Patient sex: M
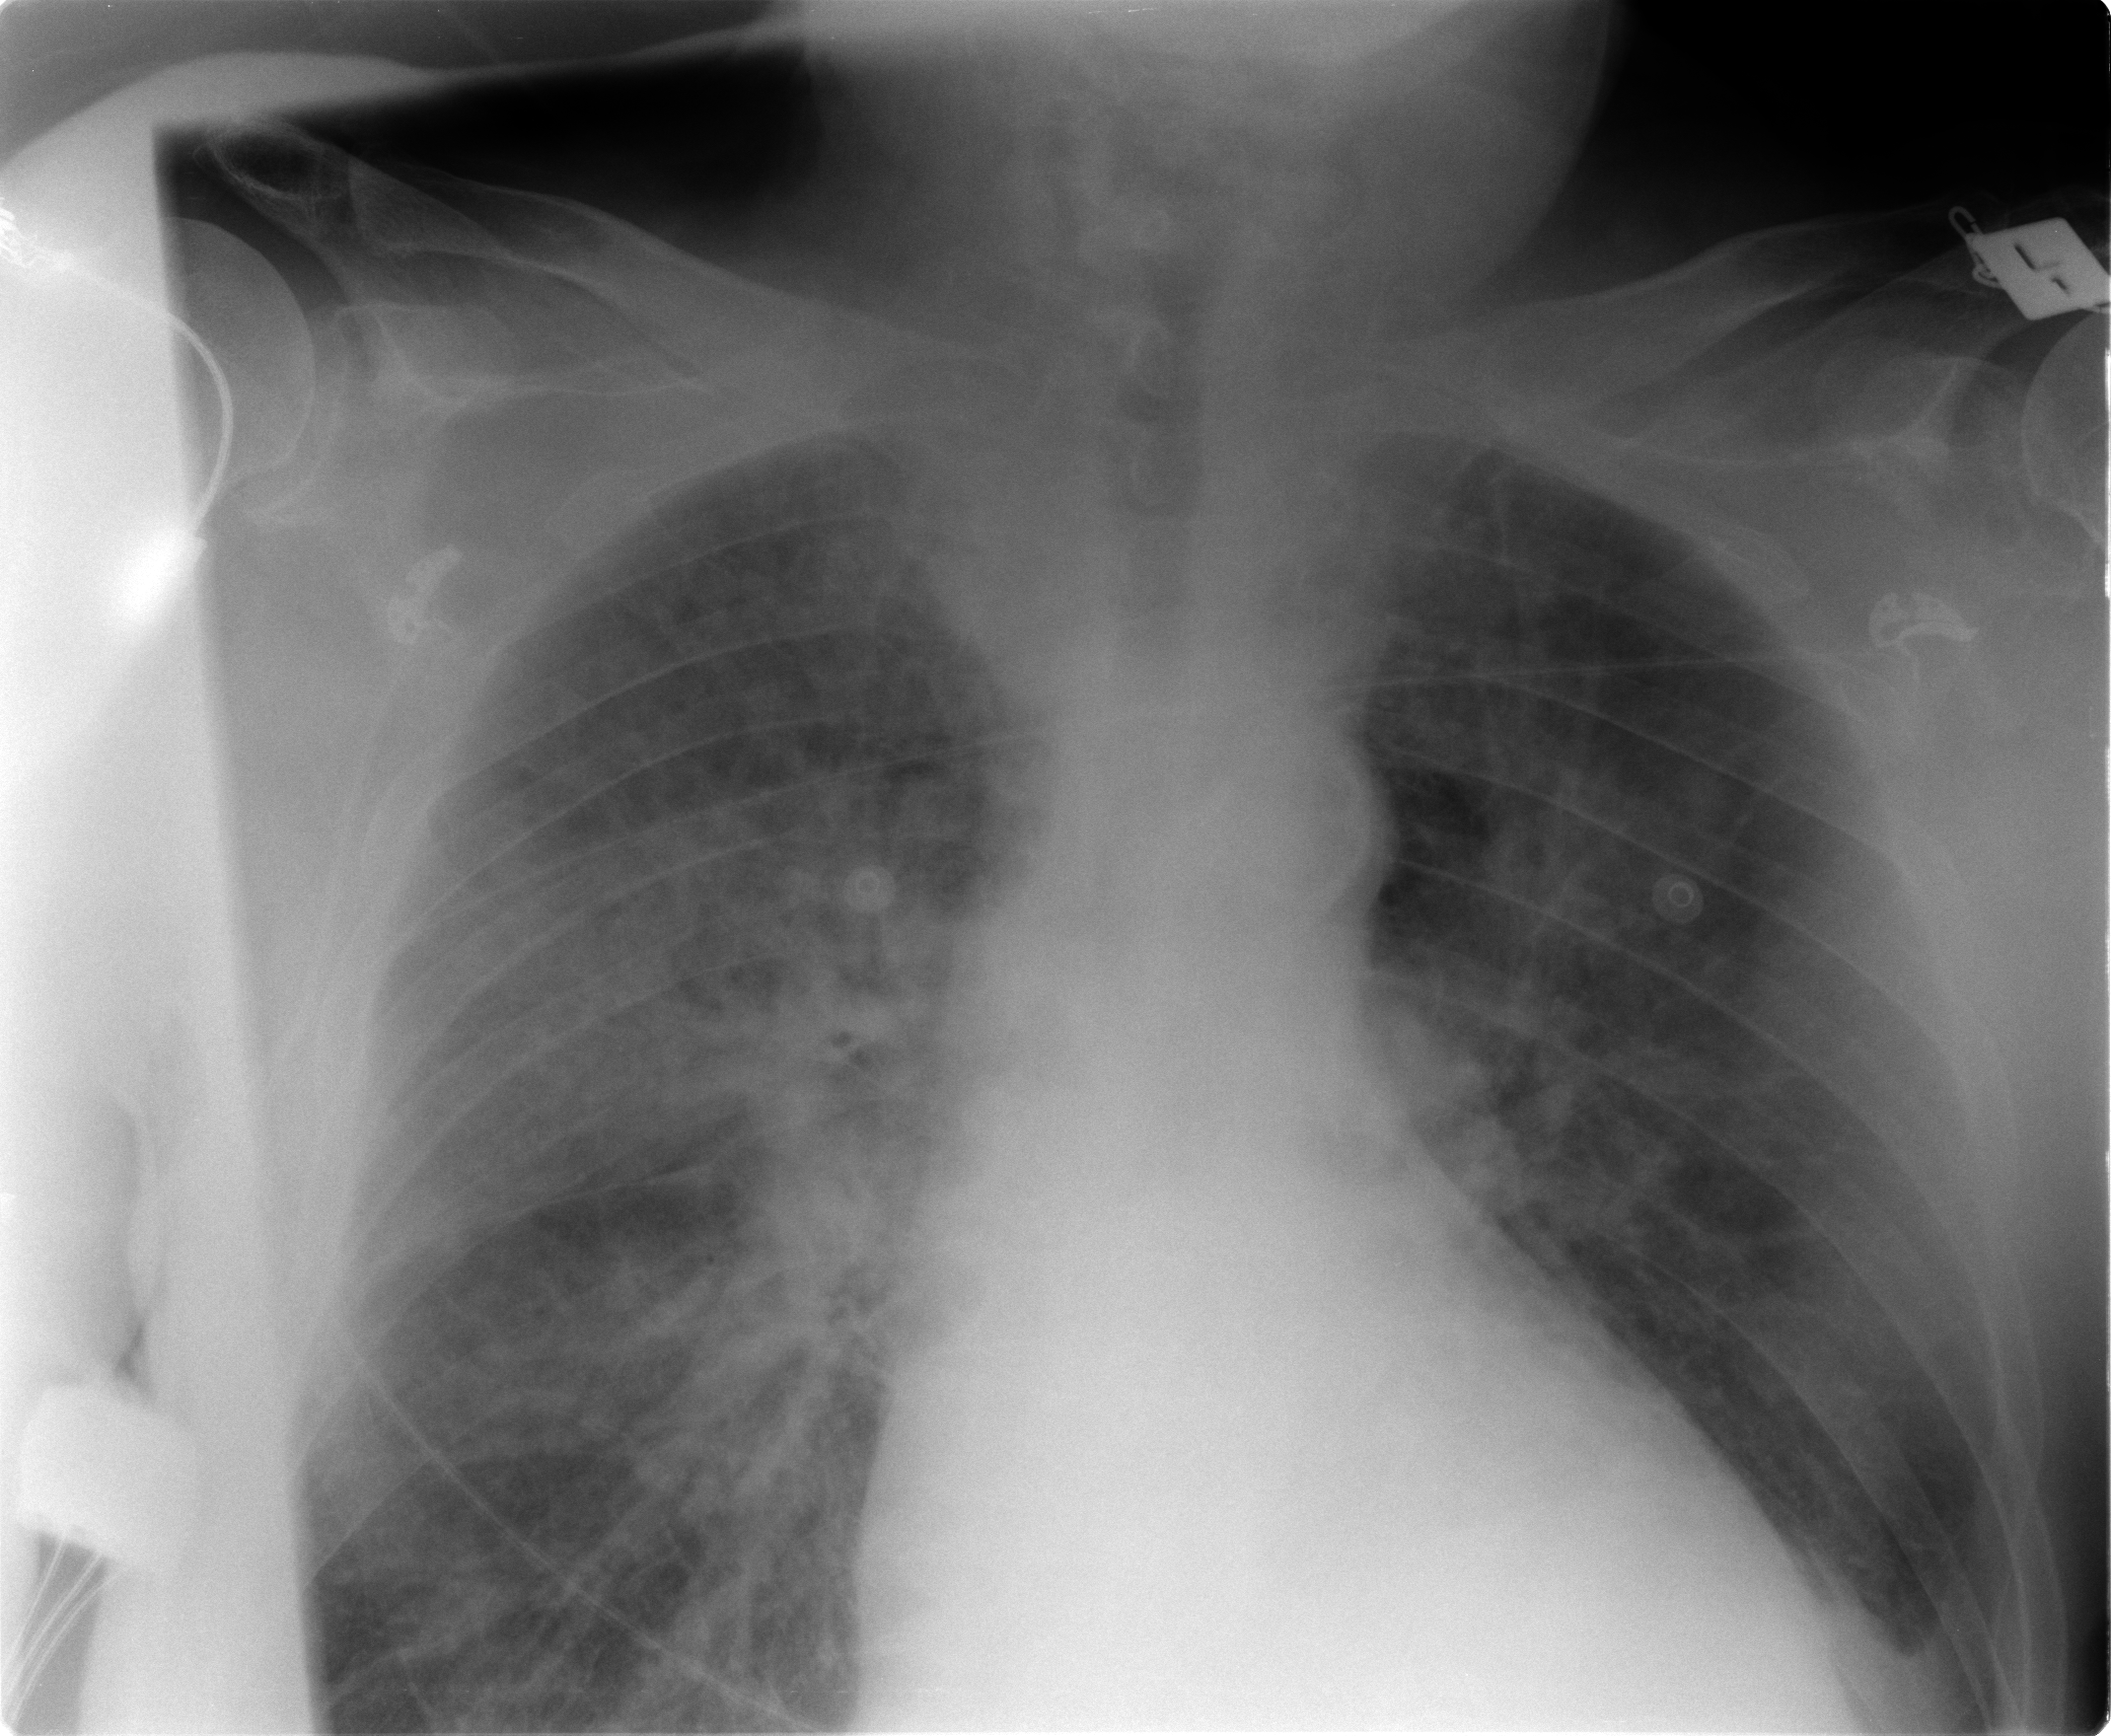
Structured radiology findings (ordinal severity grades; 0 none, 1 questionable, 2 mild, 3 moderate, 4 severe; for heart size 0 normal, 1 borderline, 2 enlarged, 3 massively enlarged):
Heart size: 2
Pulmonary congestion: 2
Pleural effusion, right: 0
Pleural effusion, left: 0
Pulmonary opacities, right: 2
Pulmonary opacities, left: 0
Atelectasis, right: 0
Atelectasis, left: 0